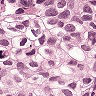
Metastatic tissue present: yes